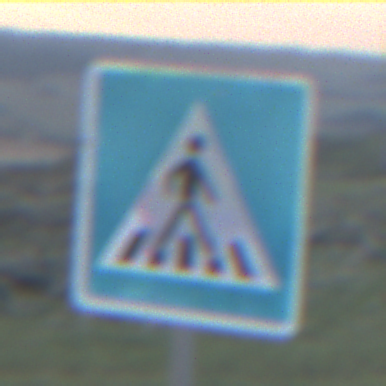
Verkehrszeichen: FussgaengerueberwegLinks
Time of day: SunriseSunset
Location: Outdoor (Nature)
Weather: PartlyCloudy
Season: NotSpecified
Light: Natural